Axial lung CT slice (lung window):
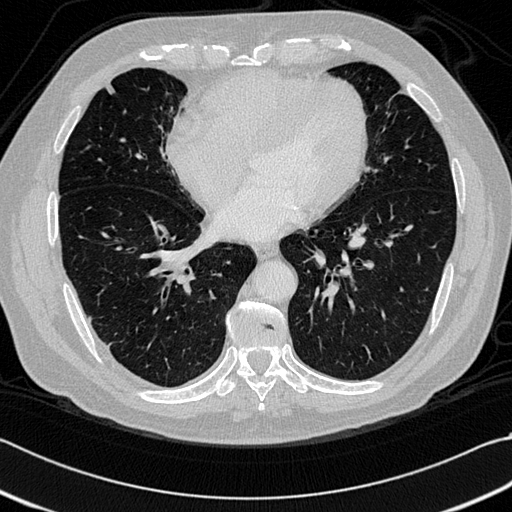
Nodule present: no